Question: In rails I would use a gem called <URL>. Is there anything that can do this in Django?
Picture for reference as to what I want(This is simplecov):

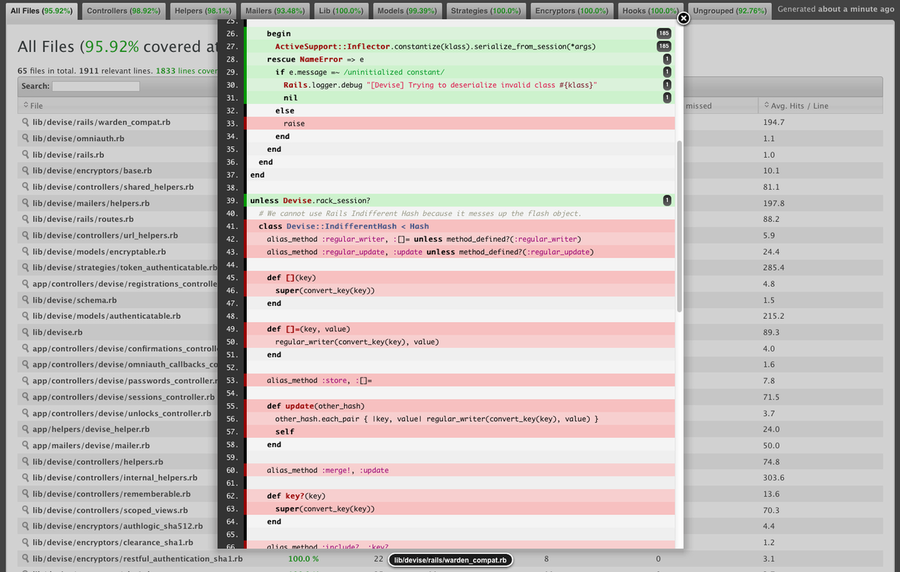
Answer: coverage.py has an a command, 'coverage html', which generates html pages very similar to your screenshot. Here's an example from some of my own recent code:

There is documentation for how to integrate coverage into your Django testing tools at <URL>.